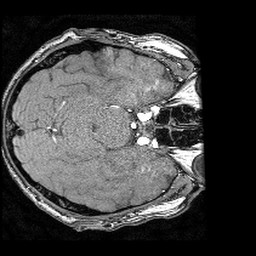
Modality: angio
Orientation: axial
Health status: ill
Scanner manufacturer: philips
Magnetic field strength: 3 T
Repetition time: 0.01835 s
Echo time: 0.003413 s